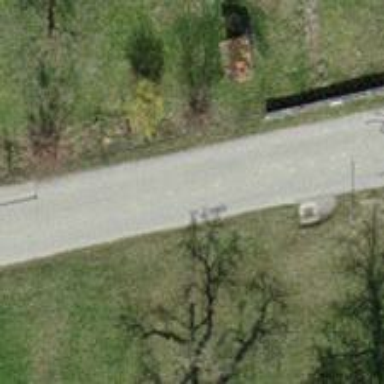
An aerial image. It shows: Unclassified road with asphalt surface and no sidewalk.